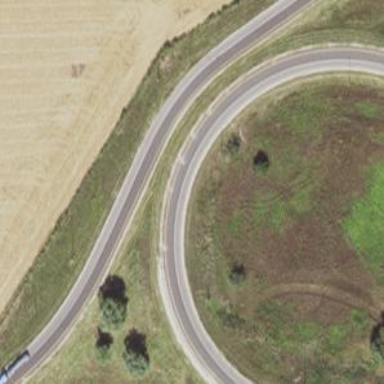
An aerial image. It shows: Motorway link with asphalt surface. It is cloverleaf junction.